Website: bh-photo
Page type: address-validator
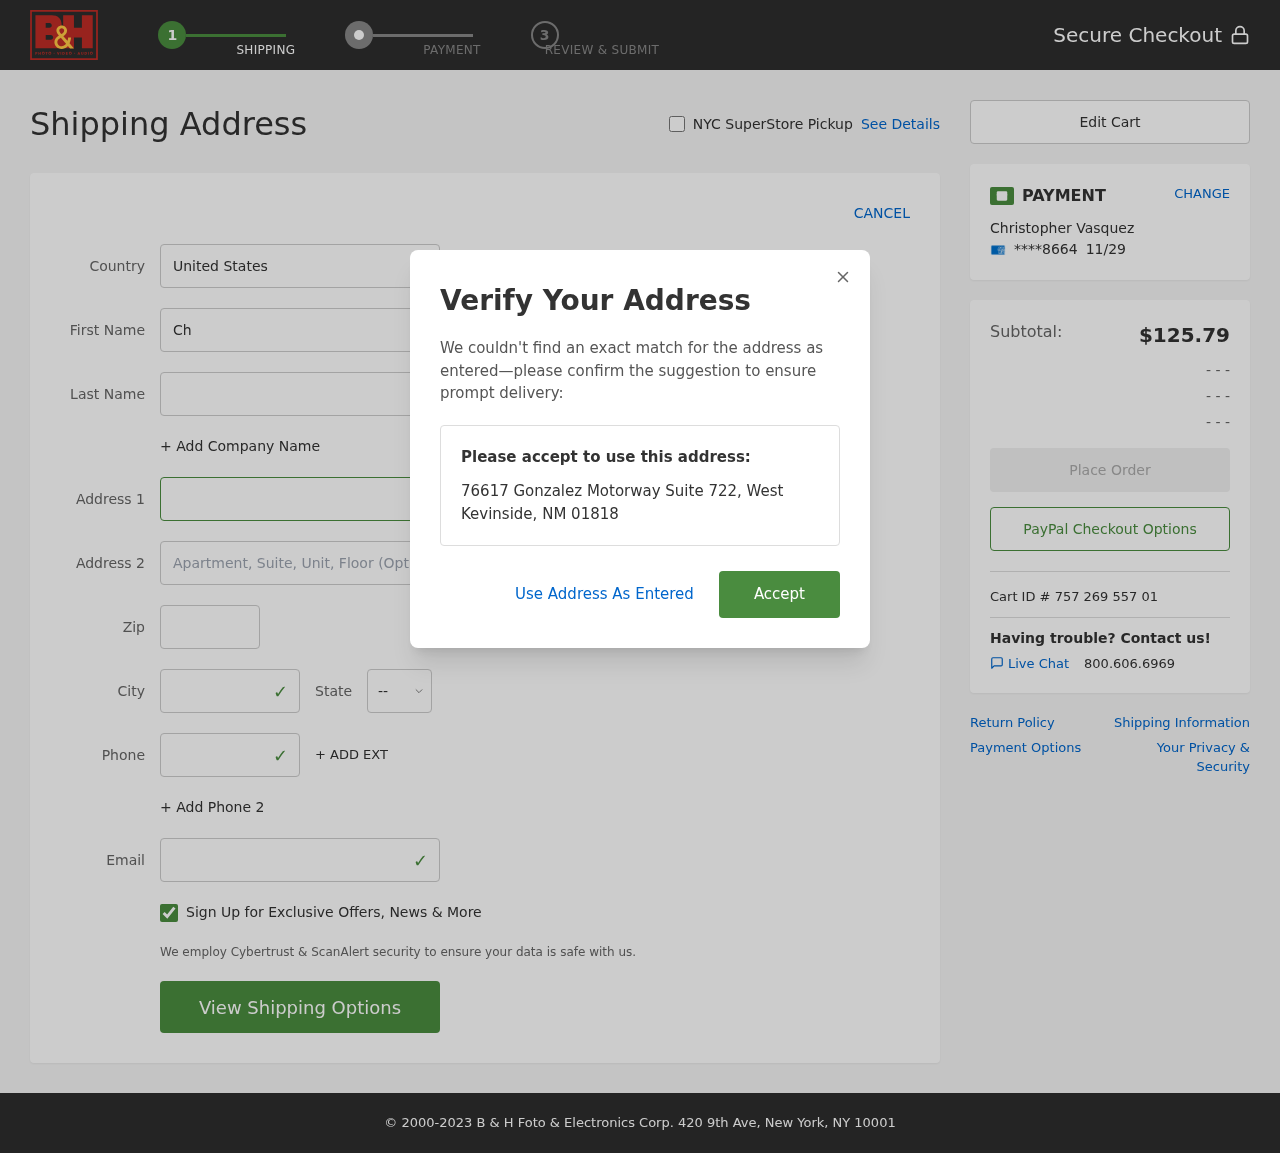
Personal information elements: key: PII_CARD_EXPIRY
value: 11/29
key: PII_CARD_LAST4
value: ****8664
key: PII_CITY
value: West Kevinside
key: PII_COUNTRY
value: United States
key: PII_EMAIL
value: christopher_vasquez@gmail.com
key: PII_FIRSTNAME
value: Christopher
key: PII_FULLNAME
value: Christopher Vasquez
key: PII_LASTNAME
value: Vasquez
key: PII_PHONE
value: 5336773053
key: PII_POSTCODE
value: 01818
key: PII_STATE_ABBR
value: NM
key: PII_STREET
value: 76617 Gonzalez Motorway Suite 722
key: PII_STREET2
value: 2122 Beth Wells
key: PII_CITY_STATE_ZIP
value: West Kevinside, NM 01818
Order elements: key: ORDER_SUBTOTAL
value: $125.79
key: ORDER_ID
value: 757 269 557 01